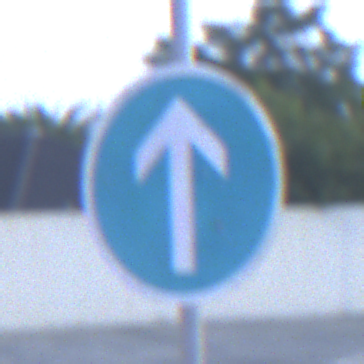
Verkehrszeichen: VorgeschriebeneFahrtrichtungGeradeaus
Umgebung: Outdoor, Suburban
Tageszeit: SunriseSunset
Wetter: PartlyCloudy
Licht: Natural
Jahreszeit: NotSpecified
Kontrast: LowContrast